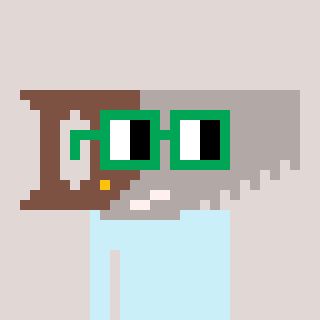
a pixel art character with square green glasses, a saw-shaped head and a hotbrown-colored body on a warm background